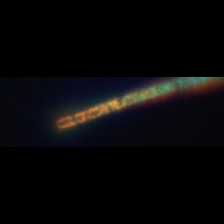
Taxon: Leptocylindrus
Group: Diatoms